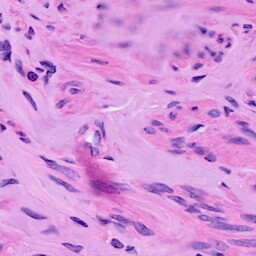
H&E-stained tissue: Ovarian